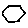
Label: hexagon